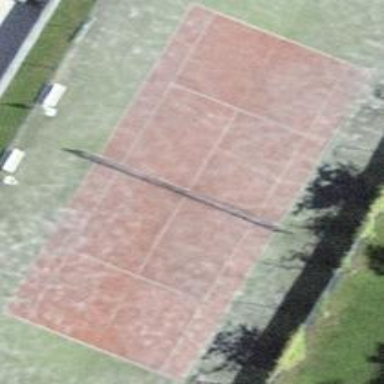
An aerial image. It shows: Tennis court on the leisure land pitch.